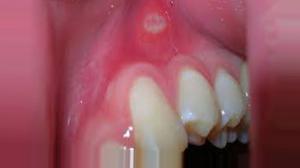
Condition: Mouth Ulcer